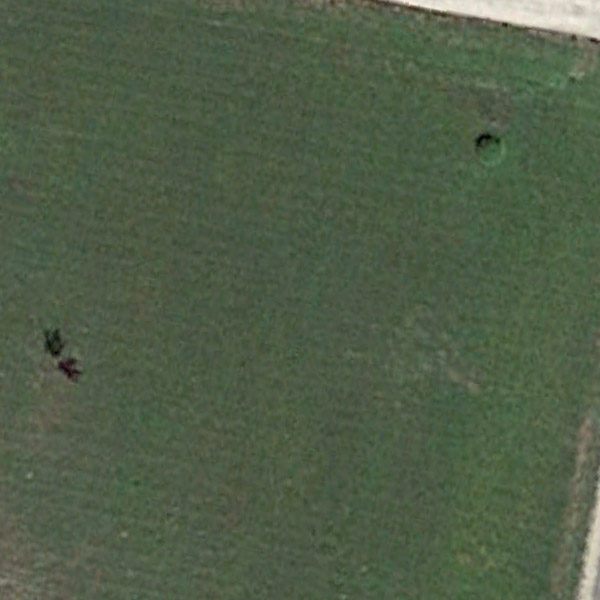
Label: Meadow